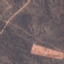
Land use / land cover: HerbaceousVegetation